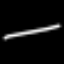
Label: line